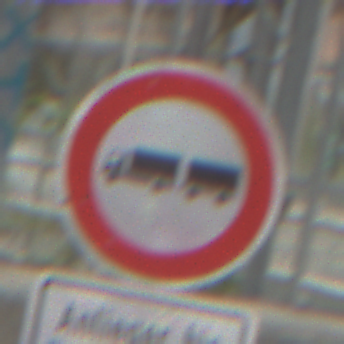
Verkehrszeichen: VerbotLastkraftwagenMitAnhaenger
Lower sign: SonstigeFahrzeugePersonengruppenFrei3
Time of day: Midday
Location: Roofed (Special)
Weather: Overcast
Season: NotSpecified
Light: Natural